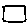
Label: square